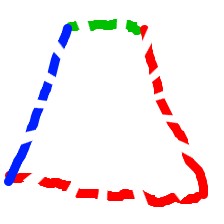
Shape: trapezoid